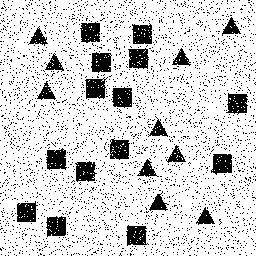
Squares: 14
Triangles: 10
Stars: 0
Total shapes: 24